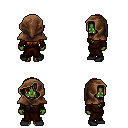
a pixel art fantasy rpg character, female body template, orc, green skin, brown robe, magenta pants, dark blonde unkempt hairstyle, cloth hood, black shoes, four views (front, back, left, right), 2x2 character sprite sheet, small pixel art, hard edges, no anti-aliasing